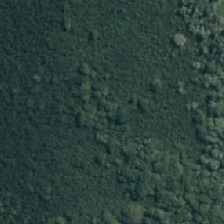
Land cover: herbaceous_freshwater_vege